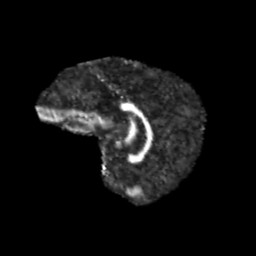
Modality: FA
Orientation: sagittal
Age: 11
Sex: male
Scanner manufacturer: siemens
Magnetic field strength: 3 T
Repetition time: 3.8 s
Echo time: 0.07 s